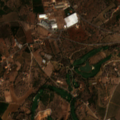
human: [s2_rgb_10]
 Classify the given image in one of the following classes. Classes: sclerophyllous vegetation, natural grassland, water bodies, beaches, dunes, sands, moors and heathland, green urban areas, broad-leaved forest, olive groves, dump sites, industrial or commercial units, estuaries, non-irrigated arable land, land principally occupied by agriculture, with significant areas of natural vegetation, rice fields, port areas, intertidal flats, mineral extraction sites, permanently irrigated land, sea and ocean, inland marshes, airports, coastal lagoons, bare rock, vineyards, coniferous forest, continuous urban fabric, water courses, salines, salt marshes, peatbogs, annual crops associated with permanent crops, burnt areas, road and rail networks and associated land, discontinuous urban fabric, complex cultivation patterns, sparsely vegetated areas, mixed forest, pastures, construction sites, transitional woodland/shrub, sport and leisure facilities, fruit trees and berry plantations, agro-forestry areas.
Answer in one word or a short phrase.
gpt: sport and leisure facilities, fruit trees and berry plantations, complex cultivation patterns